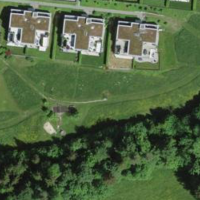
EUNIS habitat code: 55
Species observed at this site:
Lamium galeobdolon